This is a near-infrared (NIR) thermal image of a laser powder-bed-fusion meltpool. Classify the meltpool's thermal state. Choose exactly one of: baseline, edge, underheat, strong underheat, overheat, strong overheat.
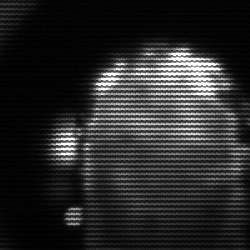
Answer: baseline